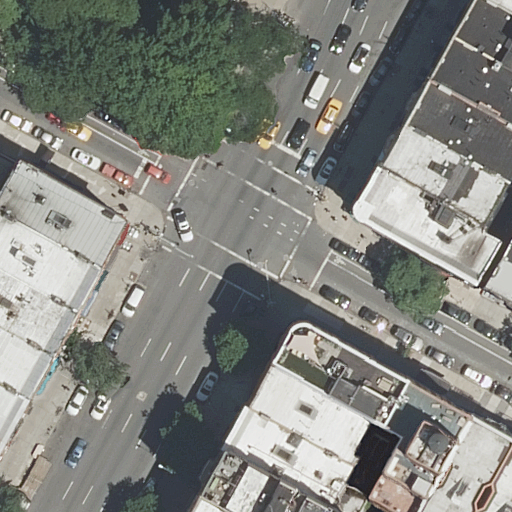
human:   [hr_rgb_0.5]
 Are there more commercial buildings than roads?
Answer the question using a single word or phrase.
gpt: no

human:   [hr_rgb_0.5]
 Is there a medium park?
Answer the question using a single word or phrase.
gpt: no

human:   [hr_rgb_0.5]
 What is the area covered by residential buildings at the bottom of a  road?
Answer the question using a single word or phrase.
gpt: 2938m2

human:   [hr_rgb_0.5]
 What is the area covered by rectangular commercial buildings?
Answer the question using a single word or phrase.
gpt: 0m2

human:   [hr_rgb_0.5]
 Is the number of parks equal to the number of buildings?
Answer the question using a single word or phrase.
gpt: no

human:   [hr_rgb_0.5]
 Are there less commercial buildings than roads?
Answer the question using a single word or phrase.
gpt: yes

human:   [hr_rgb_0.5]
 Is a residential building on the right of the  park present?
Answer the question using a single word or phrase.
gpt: yes

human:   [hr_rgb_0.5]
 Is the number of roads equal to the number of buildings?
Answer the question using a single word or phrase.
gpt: no

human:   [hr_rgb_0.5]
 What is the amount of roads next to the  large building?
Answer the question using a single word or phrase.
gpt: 6

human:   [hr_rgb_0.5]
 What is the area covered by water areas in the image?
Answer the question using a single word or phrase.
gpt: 0m2

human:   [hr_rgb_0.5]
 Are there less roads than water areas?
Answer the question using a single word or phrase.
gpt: no

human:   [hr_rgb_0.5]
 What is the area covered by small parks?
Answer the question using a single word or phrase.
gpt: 3m2

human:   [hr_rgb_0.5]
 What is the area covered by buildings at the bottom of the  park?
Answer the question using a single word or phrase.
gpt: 2938m2

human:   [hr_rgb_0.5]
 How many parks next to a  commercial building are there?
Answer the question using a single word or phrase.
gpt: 0

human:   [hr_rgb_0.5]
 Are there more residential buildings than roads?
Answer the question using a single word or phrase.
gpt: yes

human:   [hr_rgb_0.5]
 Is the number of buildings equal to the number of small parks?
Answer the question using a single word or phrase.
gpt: no

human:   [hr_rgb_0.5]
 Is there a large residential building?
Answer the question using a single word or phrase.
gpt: yes

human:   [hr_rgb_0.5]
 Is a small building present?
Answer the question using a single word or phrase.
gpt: yes

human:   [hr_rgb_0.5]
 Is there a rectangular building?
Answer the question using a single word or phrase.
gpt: yes

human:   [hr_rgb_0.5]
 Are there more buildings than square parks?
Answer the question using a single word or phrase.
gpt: yes

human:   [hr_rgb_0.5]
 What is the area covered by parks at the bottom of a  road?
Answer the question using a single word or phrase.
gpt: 0m2

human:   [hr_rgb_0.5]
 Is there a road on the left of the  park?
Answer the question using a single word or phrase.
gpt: no

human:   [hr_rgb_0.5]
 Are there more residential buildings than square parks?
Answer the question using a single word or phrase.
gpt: yes

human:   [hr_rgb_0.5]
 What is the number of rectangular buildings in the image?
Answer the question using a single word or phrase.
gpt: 13

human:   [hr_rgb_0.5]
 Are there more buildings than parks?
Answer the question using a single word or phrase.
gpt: yes

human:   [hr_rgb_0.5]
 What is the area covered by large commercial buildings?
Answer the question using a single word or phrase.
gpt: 0m2

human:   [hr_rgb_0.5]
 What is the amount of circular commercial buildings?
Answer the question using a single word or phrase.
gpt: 0

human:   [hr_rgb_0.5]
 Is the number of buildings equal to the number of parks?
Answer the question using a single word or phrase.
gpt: no

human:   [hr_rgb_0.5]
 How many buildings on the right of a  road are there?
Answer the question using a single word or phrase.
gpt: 13

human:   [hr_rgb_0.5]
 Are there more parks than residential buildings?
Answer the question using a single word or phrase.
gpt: no

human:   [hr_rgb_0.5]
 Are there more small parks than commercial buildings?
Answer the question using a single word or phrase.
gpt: yes

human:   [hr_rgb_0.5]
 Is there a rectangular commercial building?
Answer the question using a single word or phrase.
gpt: no

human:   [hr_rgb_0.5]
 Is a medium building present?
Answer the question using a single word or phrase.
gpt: yes

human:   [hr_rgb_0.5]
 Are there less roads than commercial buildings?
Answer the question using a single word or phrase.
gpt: no

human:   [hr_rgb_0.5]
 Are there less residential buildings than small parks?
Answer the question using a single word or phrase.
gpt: no

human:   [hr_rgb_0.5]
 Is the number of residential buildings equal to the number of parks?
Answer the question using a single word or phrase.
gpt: no